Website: crate-barrel
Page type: delivery-shipping
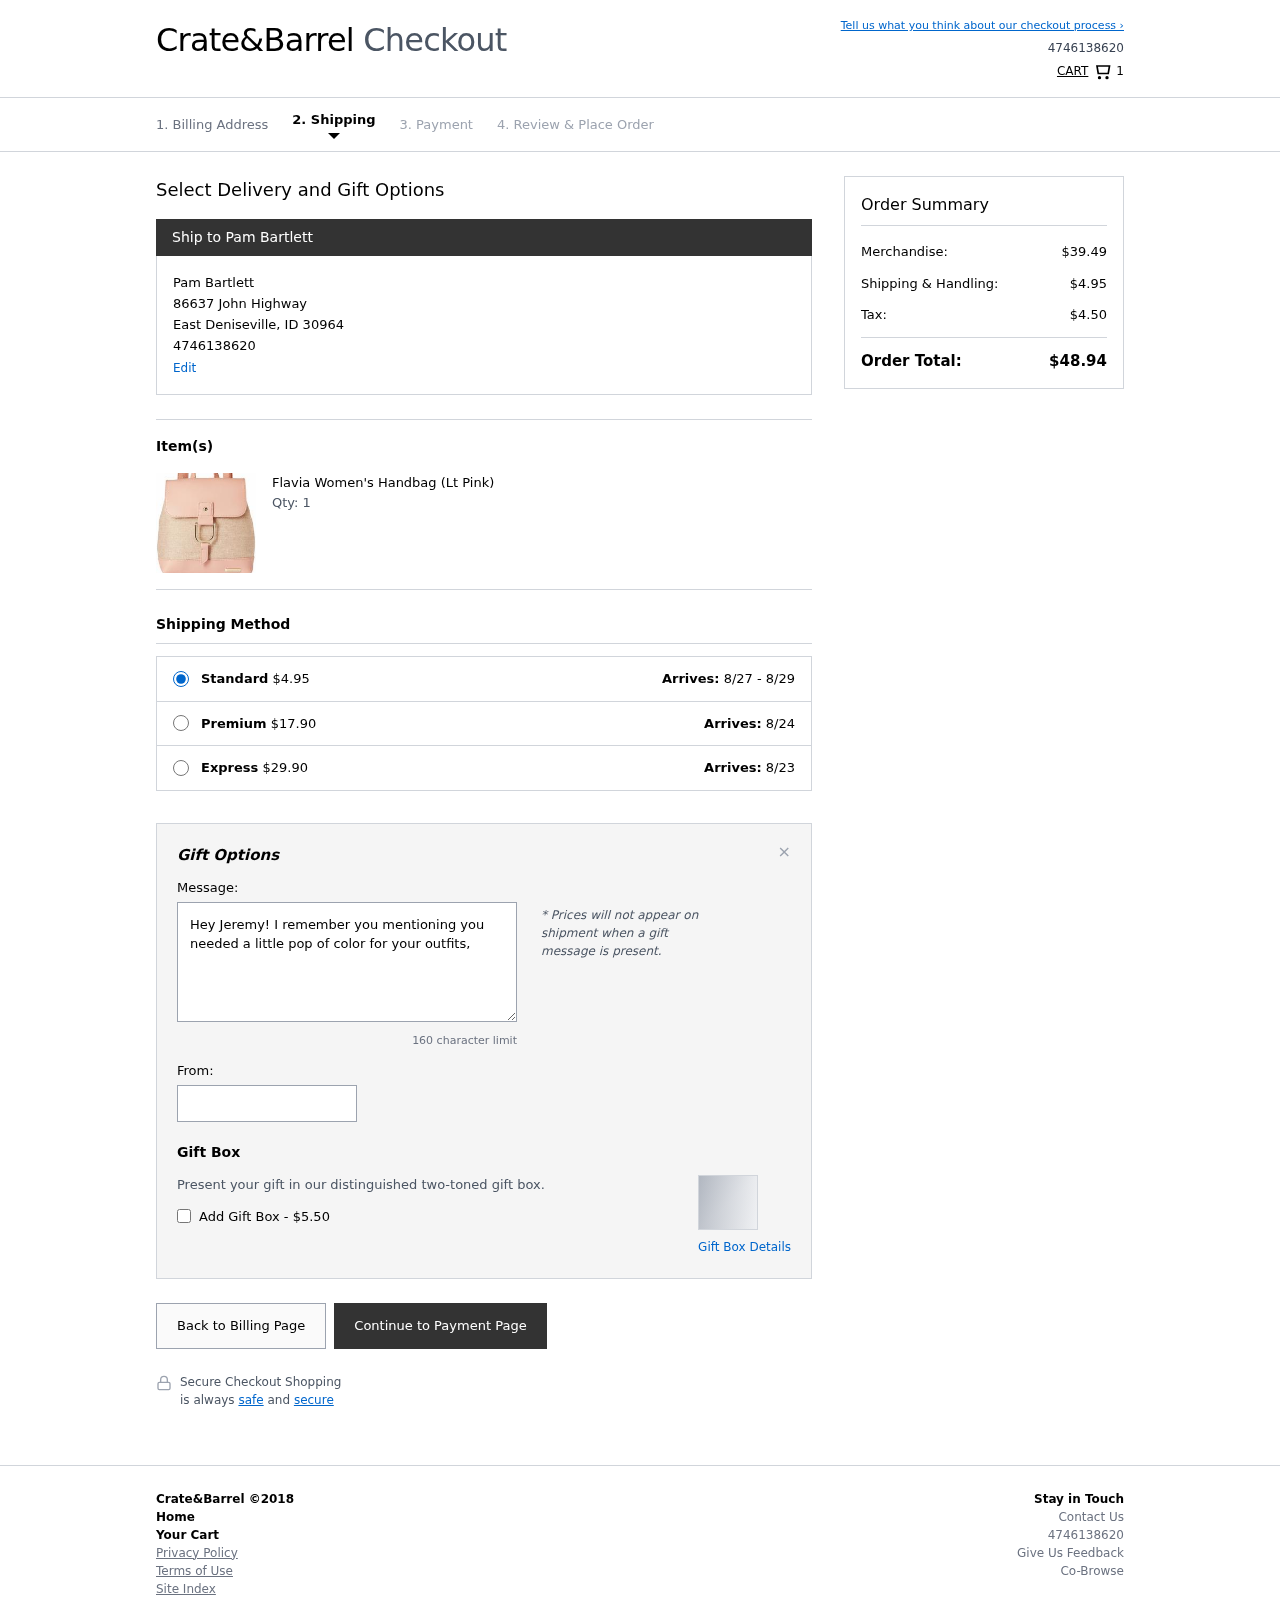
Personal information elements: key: PII_CITY
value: East Deniseville
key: PII_FULLNAME
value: Pam Bartlett
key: PII_PHONE
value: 4746138620
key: PII_POSTCODE
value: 30964
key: PII_STATE_ABBR
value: ID
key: PII_STREET
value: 86637 John Highway
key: PII_FIRSTNAME
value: Pam
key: PII_LASTNAME
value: Bartlett
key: PII_FULLNAME2
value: Pam Bartlett
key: PII_FULLNAME3
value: Pam Bartlett
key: PII_FIRSTNAME2
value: Pam
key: PII_FIRSTNAME3
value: Pam
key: PII_LASTNAME2
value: Bartlett
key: PII_LASTNAME3
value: Bartlett
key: PII_FIRSTNAME_DERIVED
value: Pam
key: PII_LASTNAME_DERIVED
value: Bartlett
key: PII_FULLNAME_DERIVED
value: Pam Bartlett
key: PII_NAME_FULL_DERIVED
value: Pam Bartlett
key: PII_PHONE_LINE
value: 8620
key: PII_PHONE_SUFFIX
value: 8620
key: PII_PHONE2
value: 4746138620
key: PII_PHONE3
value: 4746138620
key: PII_PHONE_NUMERIC
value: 4746138620
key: PII_PHONE_LINE_NUMERIC
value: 8620
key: PII_PHONE_SUFFIX_NUMERIC
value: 8620
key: PII_PHONE2_NUMERIC
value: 4746138620
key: PII_PHONE3_NUMERIC
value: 4746138620
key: PII_PHONE_DIGITS
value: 4746138620
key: PII_PHONE_LAST4
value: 8620
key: PII_GIFT_MESSAGE
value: Hey Jeremy! I remember you mentioning you needed a little pop of color for your outfits, so I picked this up for you. Hope it adds a nice touch to your style! Enjoy!
Pam
Product elements: key: PRODUCT1_NAME
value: Flavia Women's Handbag (Lt Pink)
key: PRODUCT1_QUANTITY
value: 1
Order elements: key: ORDER_NUM_ITEMS
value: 1
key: ORDER_SHIPPING_COST
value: $4.95
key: ORDER_DELIVERY_DATE
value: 8/27 - 8/29
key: PREMIUM_SHIPPING_COST
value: $17.90
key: PREMIUM_DELIVERY_DATE
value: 8/24
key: EXPRESS_SHIPPING_COST
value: $29.90
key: EXPRESS_DELIVERY_DATE
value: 8/23
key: ORDER_SUBTOTAL
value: $39.49
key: ORDER_SHIPPING_COST2
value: $4.95
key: ORDER_TAX
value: $4.50
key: ORDER_TOTAL
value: $48.94